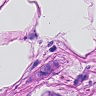
Metastatic tissue present: yes